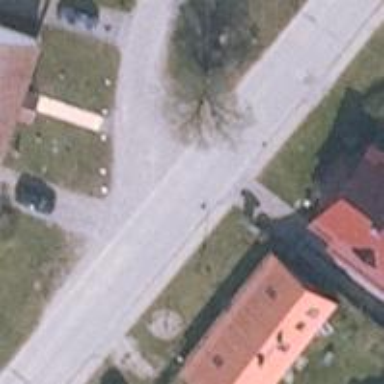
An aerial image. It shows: Residential road with concrete surface. The sidewalk is on the left.